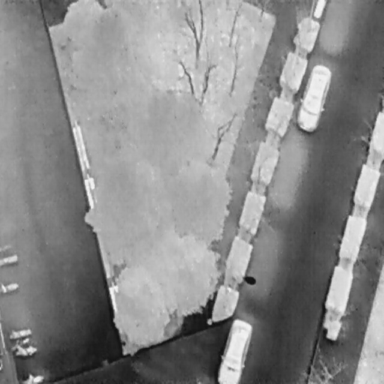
There are two Cars in the infrared image.